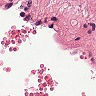
Metastatic tissue present: no